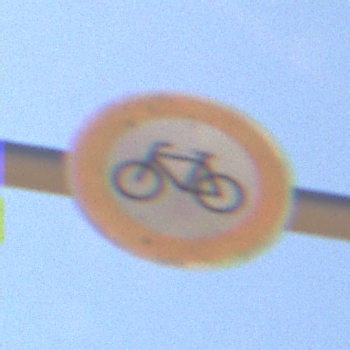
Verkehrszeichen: VerbotRadverkehr
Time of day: Midday
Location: Outdoor (Nature)
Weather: Clear
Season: NotSpecified
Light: Natural